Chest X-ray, PA view. Patient: 54 years old, sex F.
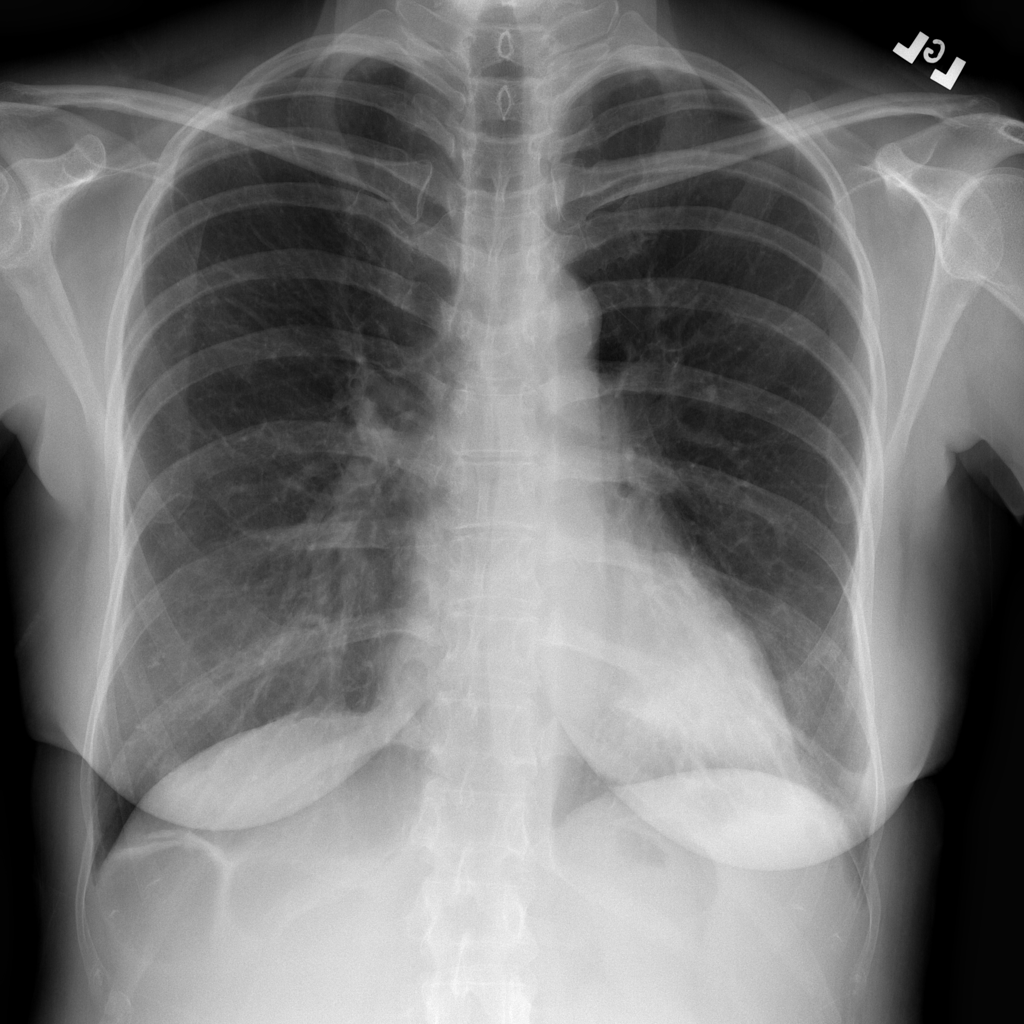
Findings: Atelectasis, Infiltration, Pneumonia